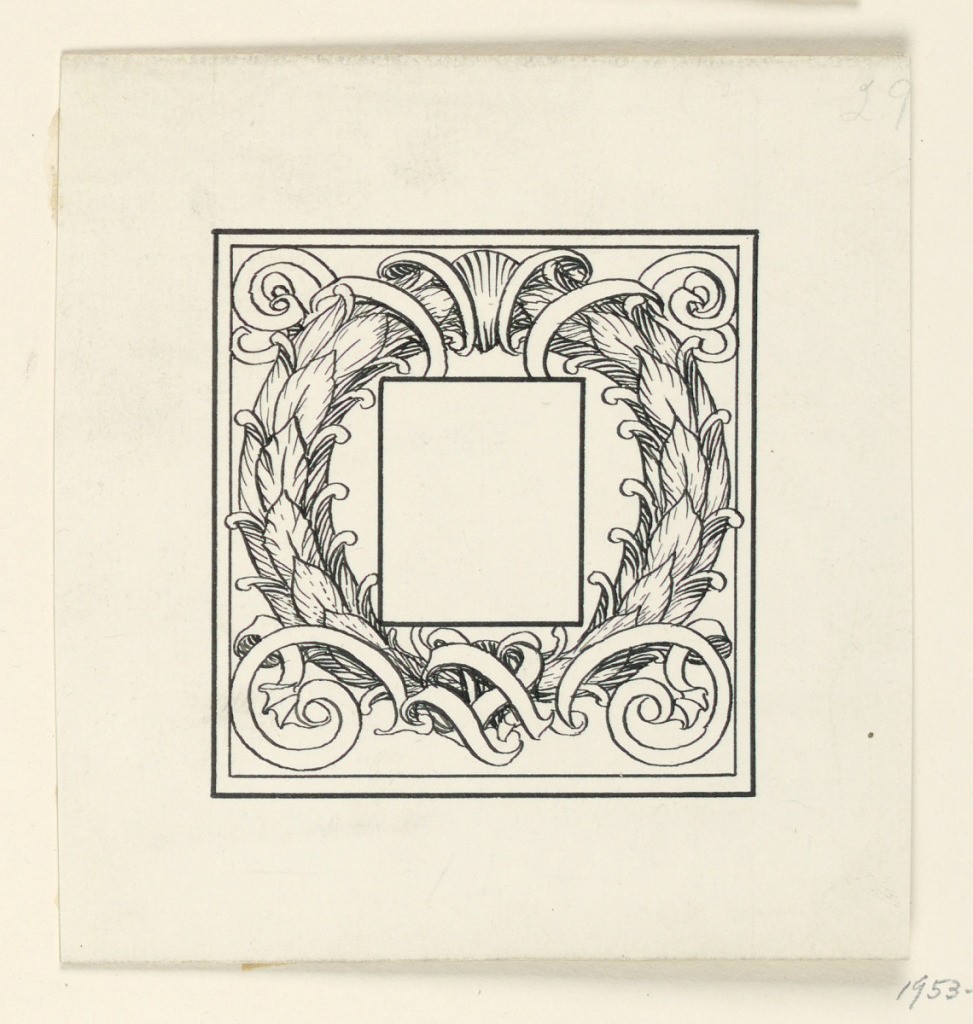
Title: Initial Frame
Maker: Homer Wayland Colby, American, 1874–1950
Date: ca. 1910
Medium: Black ink on paper
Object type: Drawing
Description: A symmetrical design of a wreath and scrolls. Blank frame for initial, center.